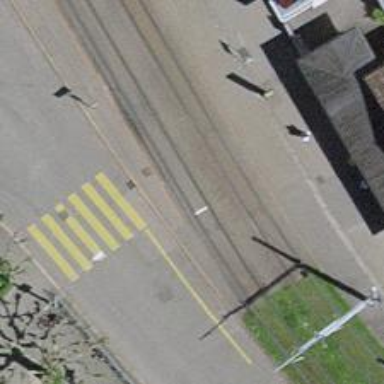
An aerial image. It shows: Tram stop with public transport stop position.